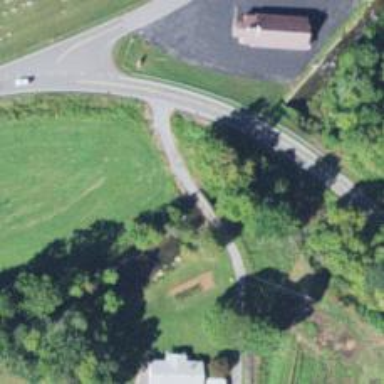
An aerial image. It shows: Residential road with bridge.